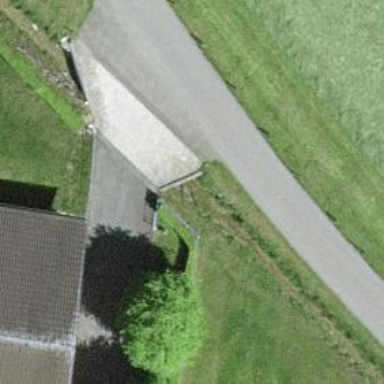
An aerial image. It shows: Gate.